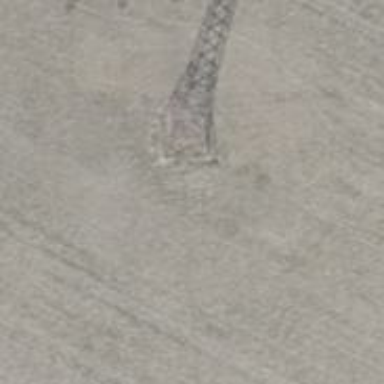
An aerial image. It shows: Power tower.